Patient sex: M
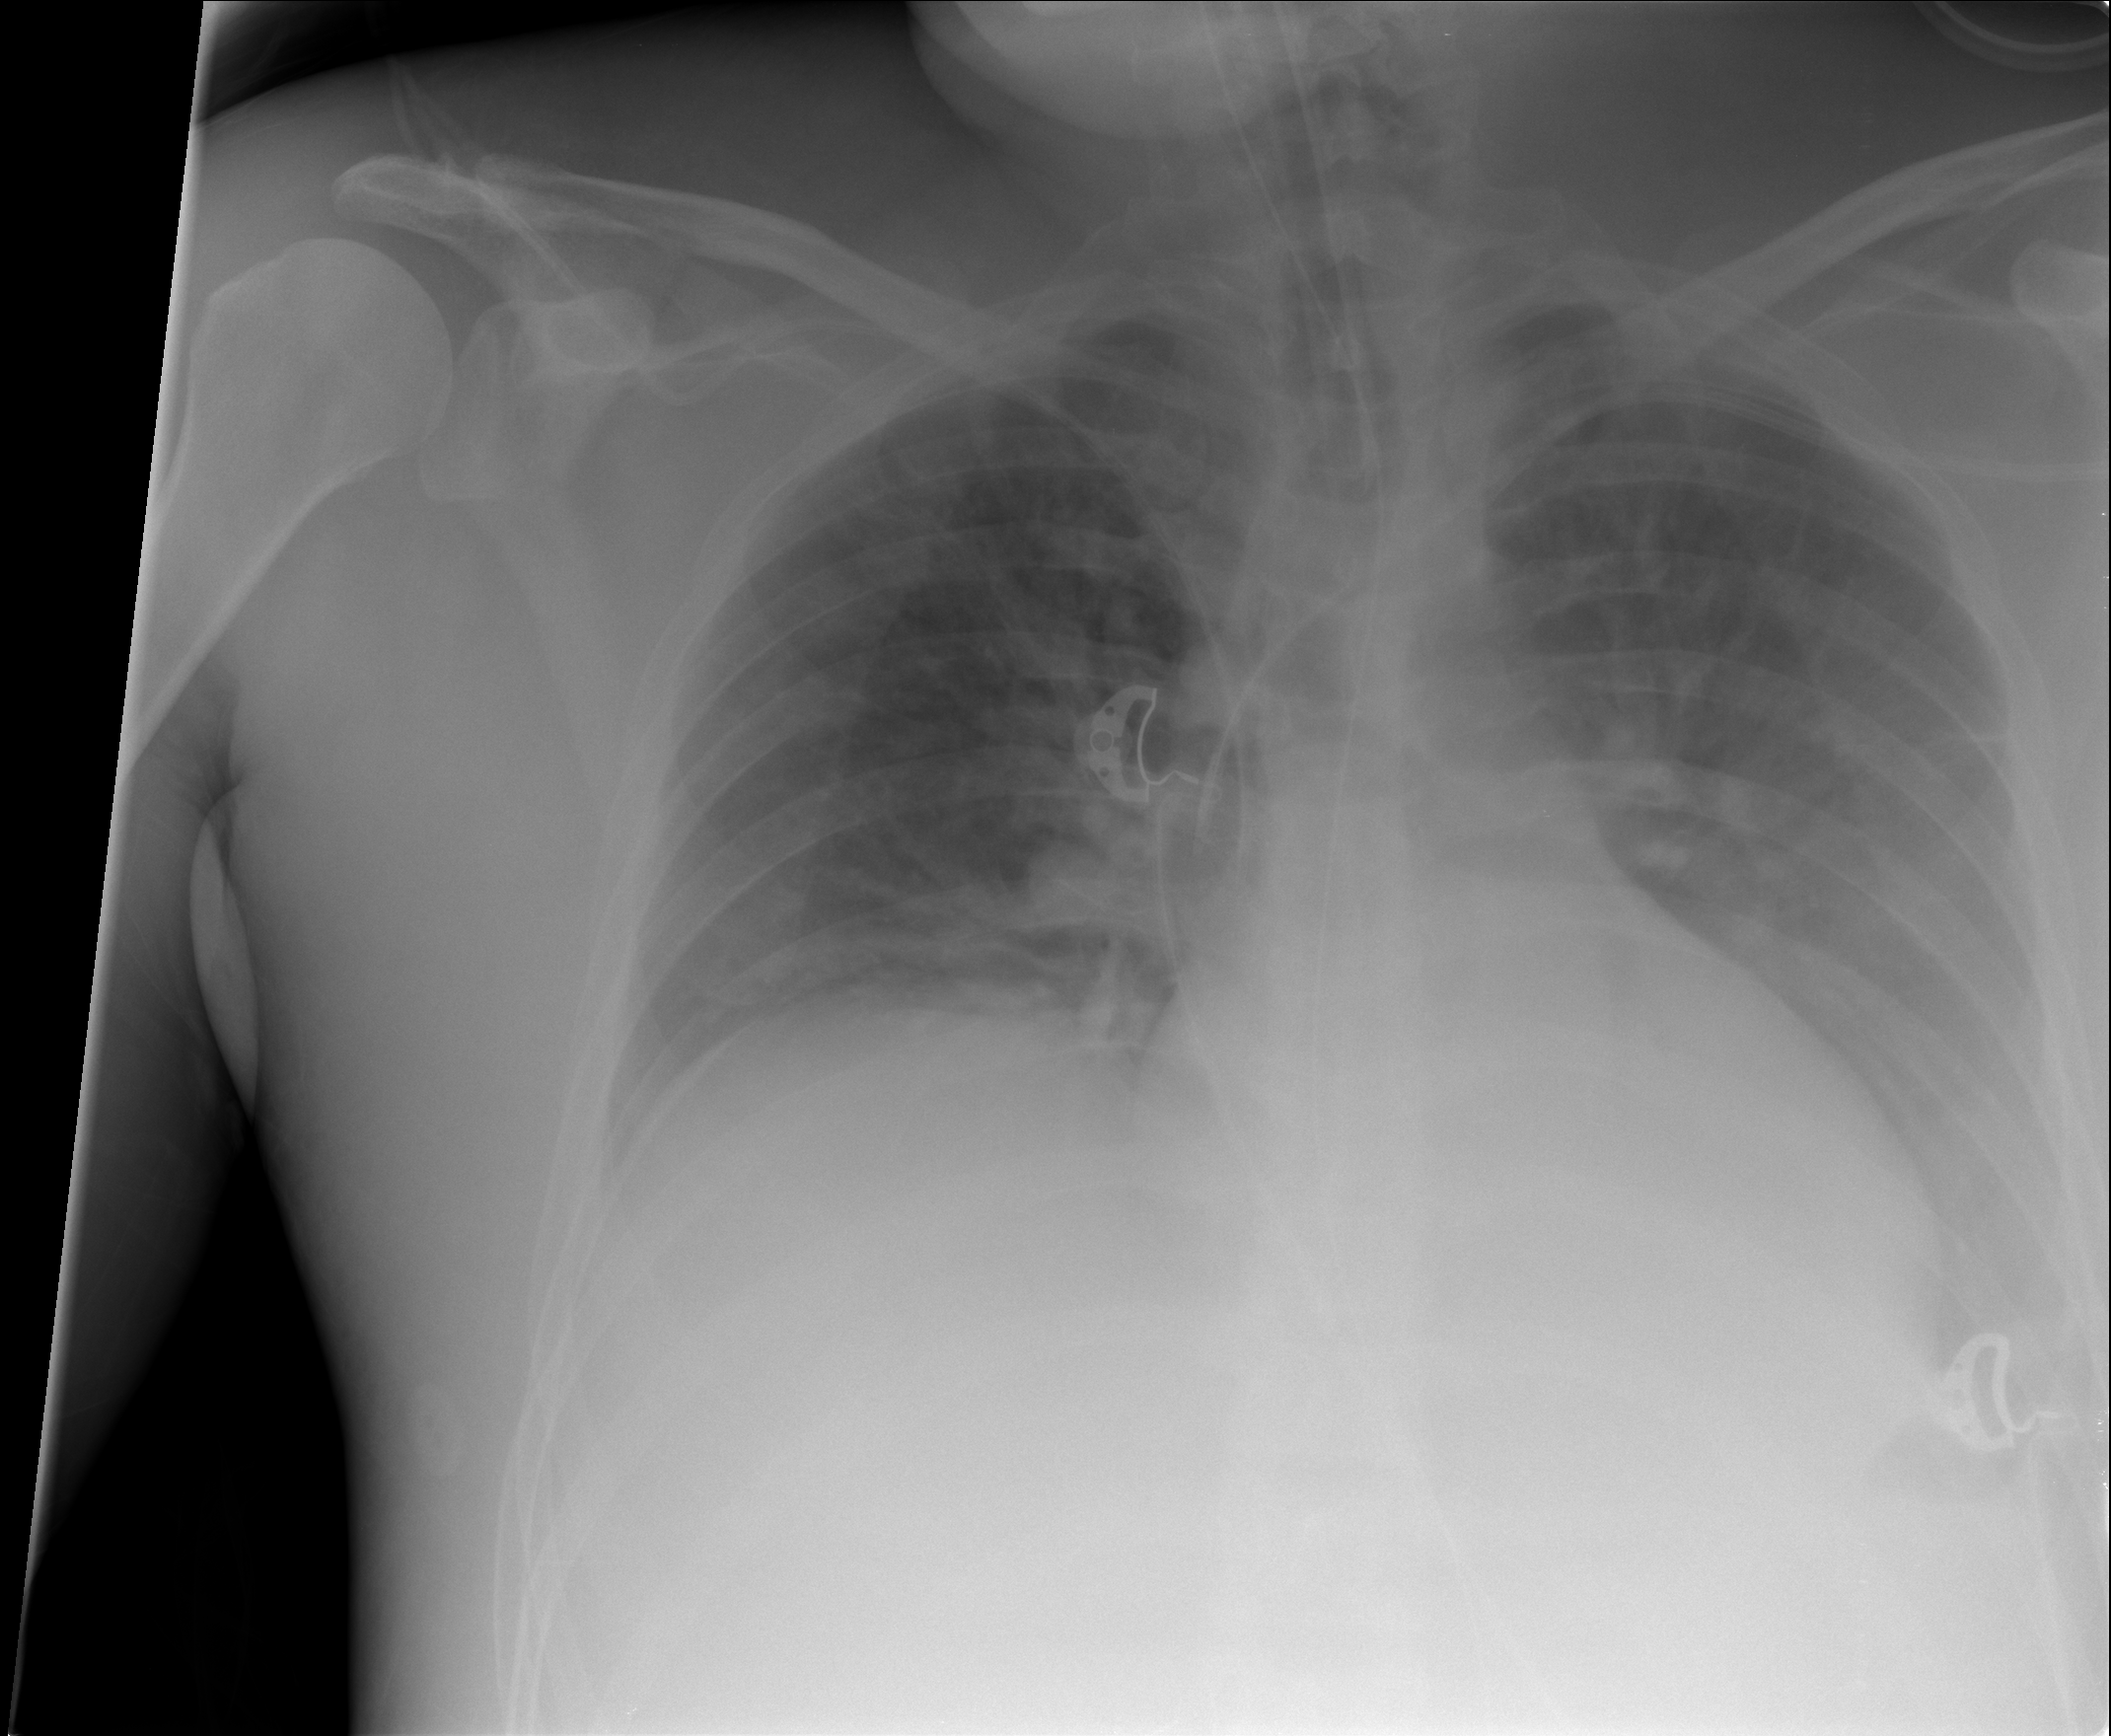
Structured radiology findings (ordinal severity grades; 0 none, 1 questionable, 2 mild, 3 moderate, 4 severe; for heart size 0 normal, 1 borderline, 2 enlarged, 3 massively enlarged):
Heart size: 0
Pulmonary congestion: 2
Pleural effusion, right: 2
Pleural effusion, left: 2
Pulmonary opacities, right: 2
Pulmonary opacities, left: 2
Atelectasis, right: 2
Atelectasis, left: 2